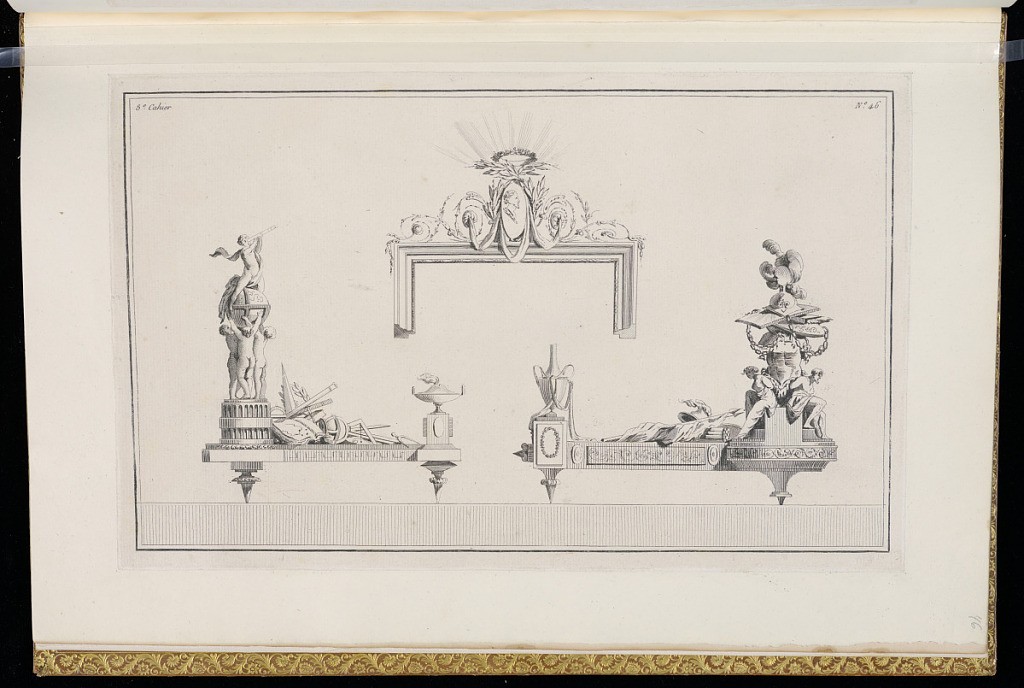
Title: Designs for Andirons and a Mantel
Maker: Henri Sallembier, French, ca. 1753 - 1820
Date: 1778
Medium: Etching on paper
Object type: Print
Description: Designs for two andirons (firedogs) with military and geography motifs and a mantel featuring neoclassical ornament including an oval profile portrait, scrolling leaves (rinceaux), foliate scrolls, fluting, putti holding a globe with a putto on top, a vase, incense burner, book, measuring devices, spears with flags, helmet, seated figures with a military trophy above with armor, helmet, and shields, scrolling foliate frieze, and rosettes. The plate is numbered.